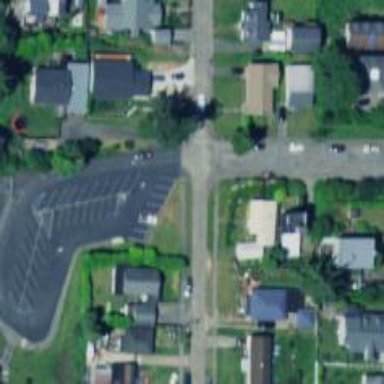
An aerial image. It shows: Road with stop sign.